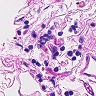
Metastatic tissue present: no